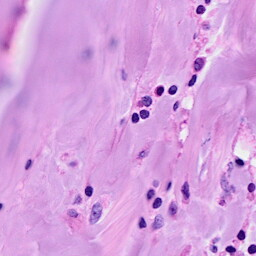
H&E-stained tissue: Breast